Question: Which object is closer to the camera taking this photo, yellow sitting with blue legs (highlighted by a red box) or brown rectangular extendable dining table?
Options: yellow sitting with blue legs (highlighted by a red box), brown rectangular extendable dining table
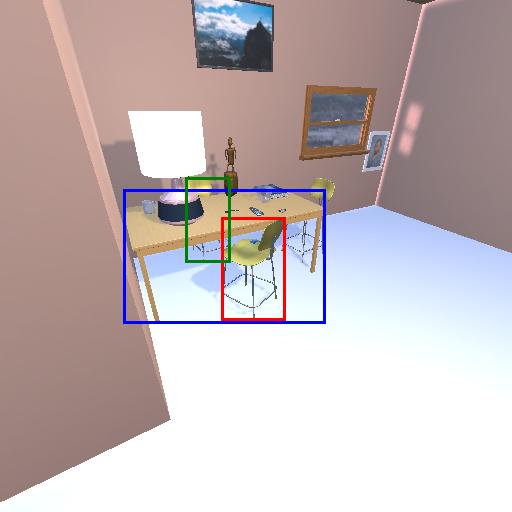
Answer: yellow sitting with blue legs (highlighted by a red box)